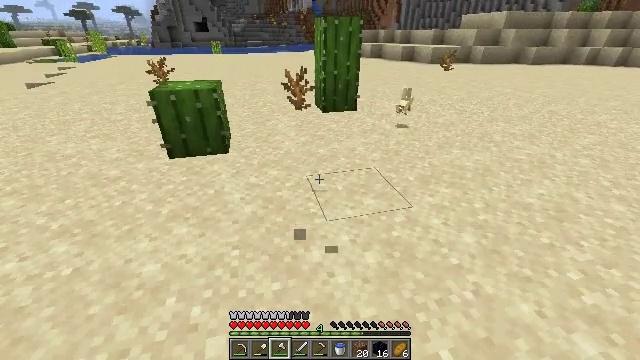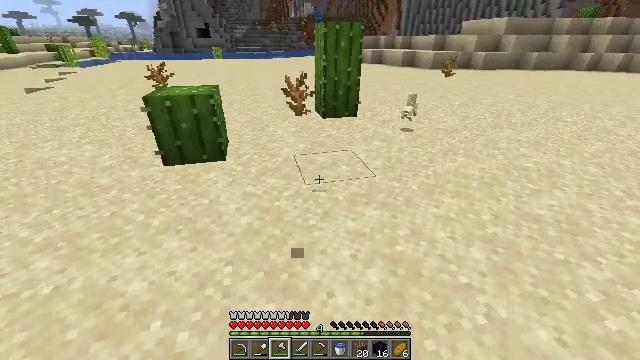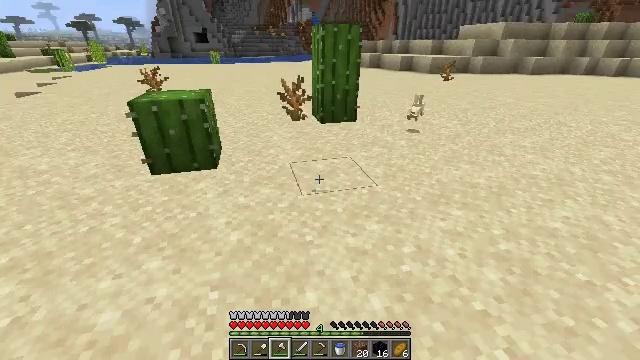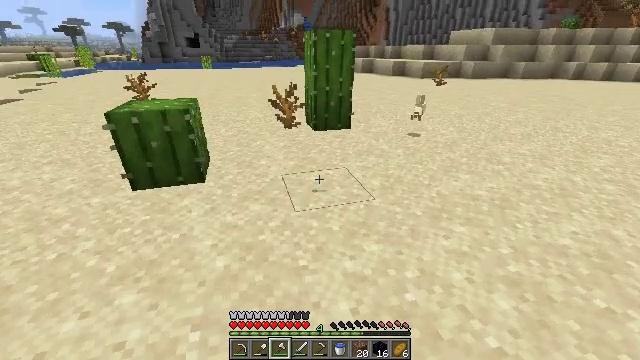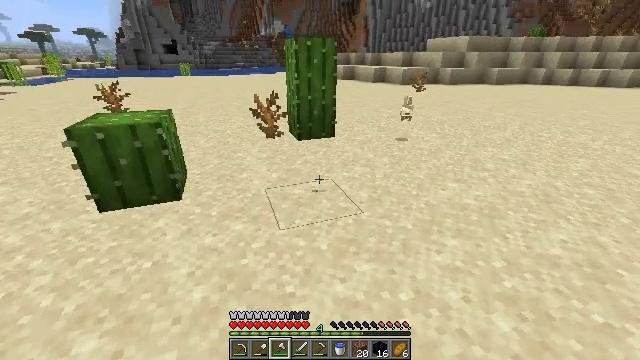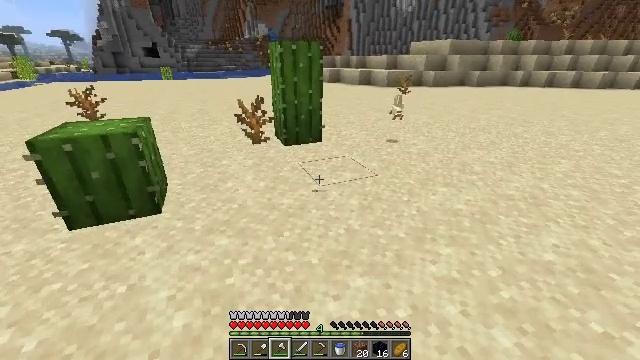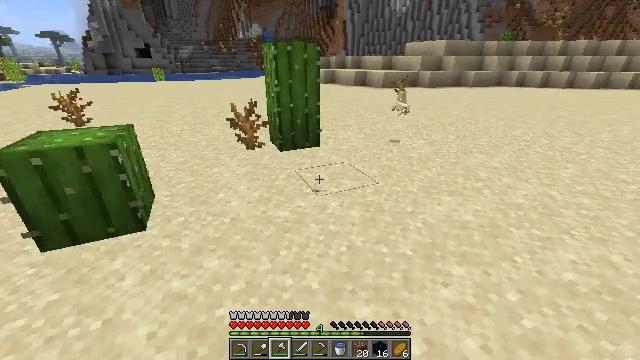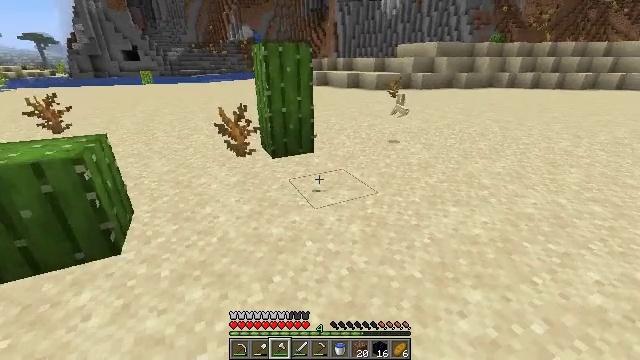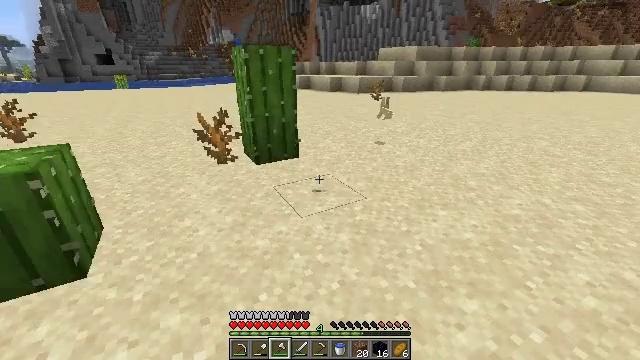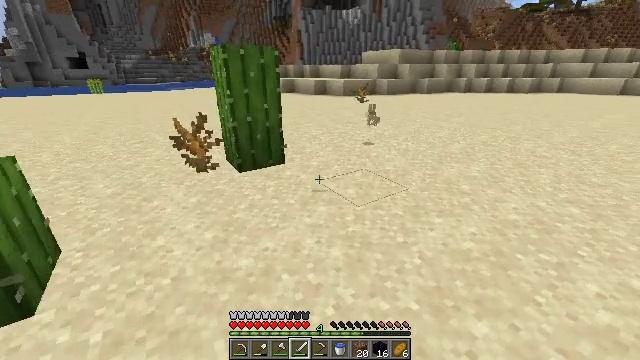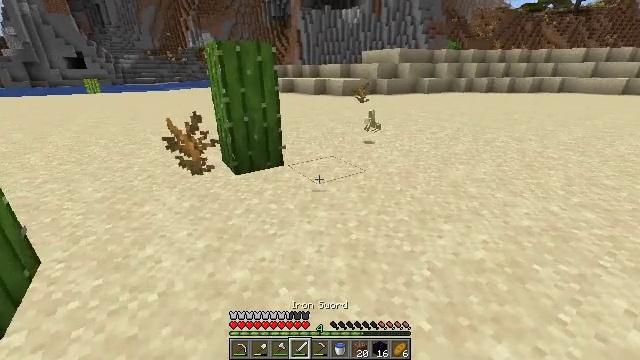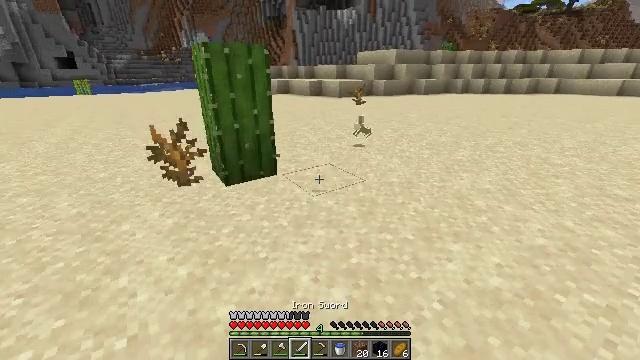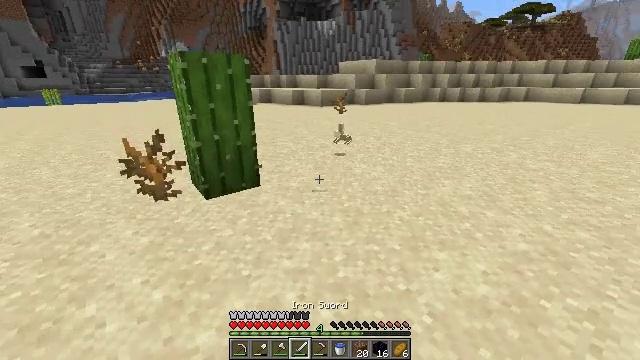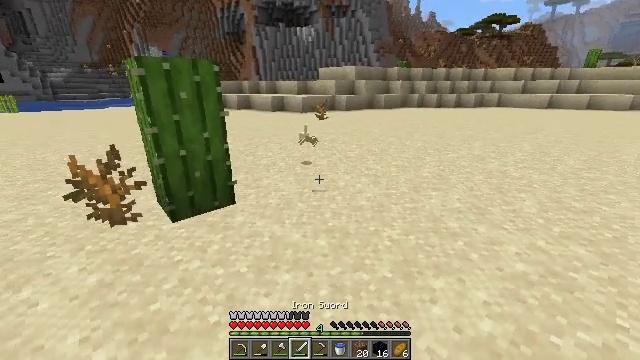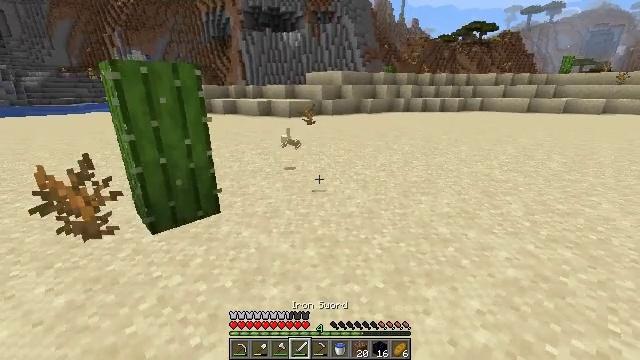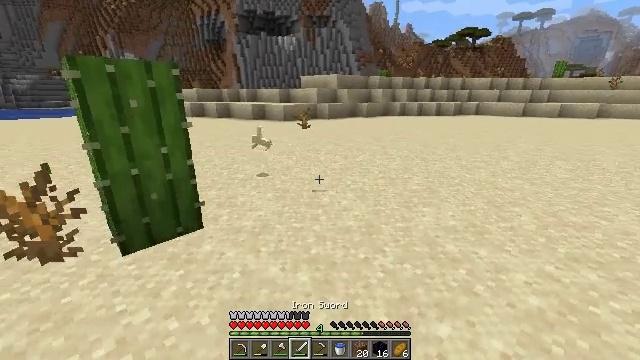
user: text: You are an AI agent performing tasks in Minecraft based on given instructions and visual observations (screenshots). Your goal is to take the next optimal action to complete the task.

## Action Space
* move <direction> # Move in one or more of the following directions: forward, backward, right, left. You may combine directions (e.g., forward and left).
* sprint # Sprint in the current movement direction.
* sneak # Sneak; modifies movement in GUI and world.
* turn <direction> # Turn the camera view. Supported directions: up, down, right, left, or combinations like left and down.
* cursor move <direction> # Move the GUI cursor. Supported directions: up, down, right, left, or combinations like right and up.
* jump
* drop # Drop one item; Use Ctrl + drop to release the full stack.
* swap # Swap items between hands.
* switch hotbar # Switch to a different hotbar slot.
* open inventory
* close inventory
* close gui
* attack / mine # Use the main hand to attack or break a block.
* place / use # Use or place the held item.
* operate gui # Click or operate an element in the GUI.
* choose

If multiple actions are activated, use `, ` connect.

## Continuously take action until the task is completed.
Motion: motion action
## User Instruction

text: Kill the rabbit.
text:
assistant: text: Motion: move forward
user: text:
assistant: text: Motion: move forward
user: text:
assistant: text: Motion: move forward, turn right and up
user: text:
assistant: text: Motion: move forward, turn right and up
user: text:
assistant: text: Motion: move forward, turn right
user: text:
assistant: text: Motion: move forward, turn right
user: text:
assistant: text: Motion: move forward, turn right
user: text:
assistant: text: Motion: move forward, turn right
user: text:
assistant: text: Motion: move forward, turn right, switch to hotbar 4
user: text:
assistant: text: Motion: move forward, switch to hotbar 4
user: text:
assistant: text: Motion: move forward, switch to hotbar 4
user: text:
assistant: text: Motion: move forward, turn right and up, switch to hotbar 4
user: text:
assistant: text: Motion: move forward, turn right and up
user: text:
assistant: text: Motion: move forward, turn right
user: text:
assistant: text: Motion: move forward, turn right
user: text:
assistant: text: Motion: move forward
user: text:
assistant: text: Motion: move forward
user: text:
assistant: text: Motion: move forward
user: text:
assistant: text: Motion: move forward
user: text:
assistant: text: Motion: move forward
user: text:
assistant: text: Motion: move forward
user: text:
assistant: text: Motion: move forward, turn left
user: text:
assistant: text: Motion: move forward, turn left
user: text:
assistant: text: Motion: move forward, turn left
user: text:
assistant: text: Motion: move forward, turn left
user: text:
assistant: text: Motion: move forward, turn left
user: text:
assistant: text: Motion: move forward, turn left
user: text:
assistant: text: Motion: move forward, turn left
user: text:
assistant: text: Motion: move forward, turn left
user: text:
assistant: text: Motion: move forward